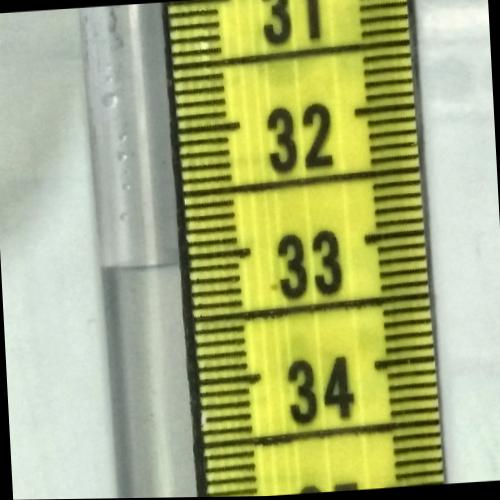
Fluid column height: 33.0 cm